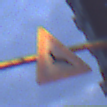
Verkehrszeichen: WildwechselRechts
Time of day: Night
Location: Outdoor (Urban)
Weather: PartlyCloudy
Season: NotSpecified
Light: Artificial